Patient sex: M
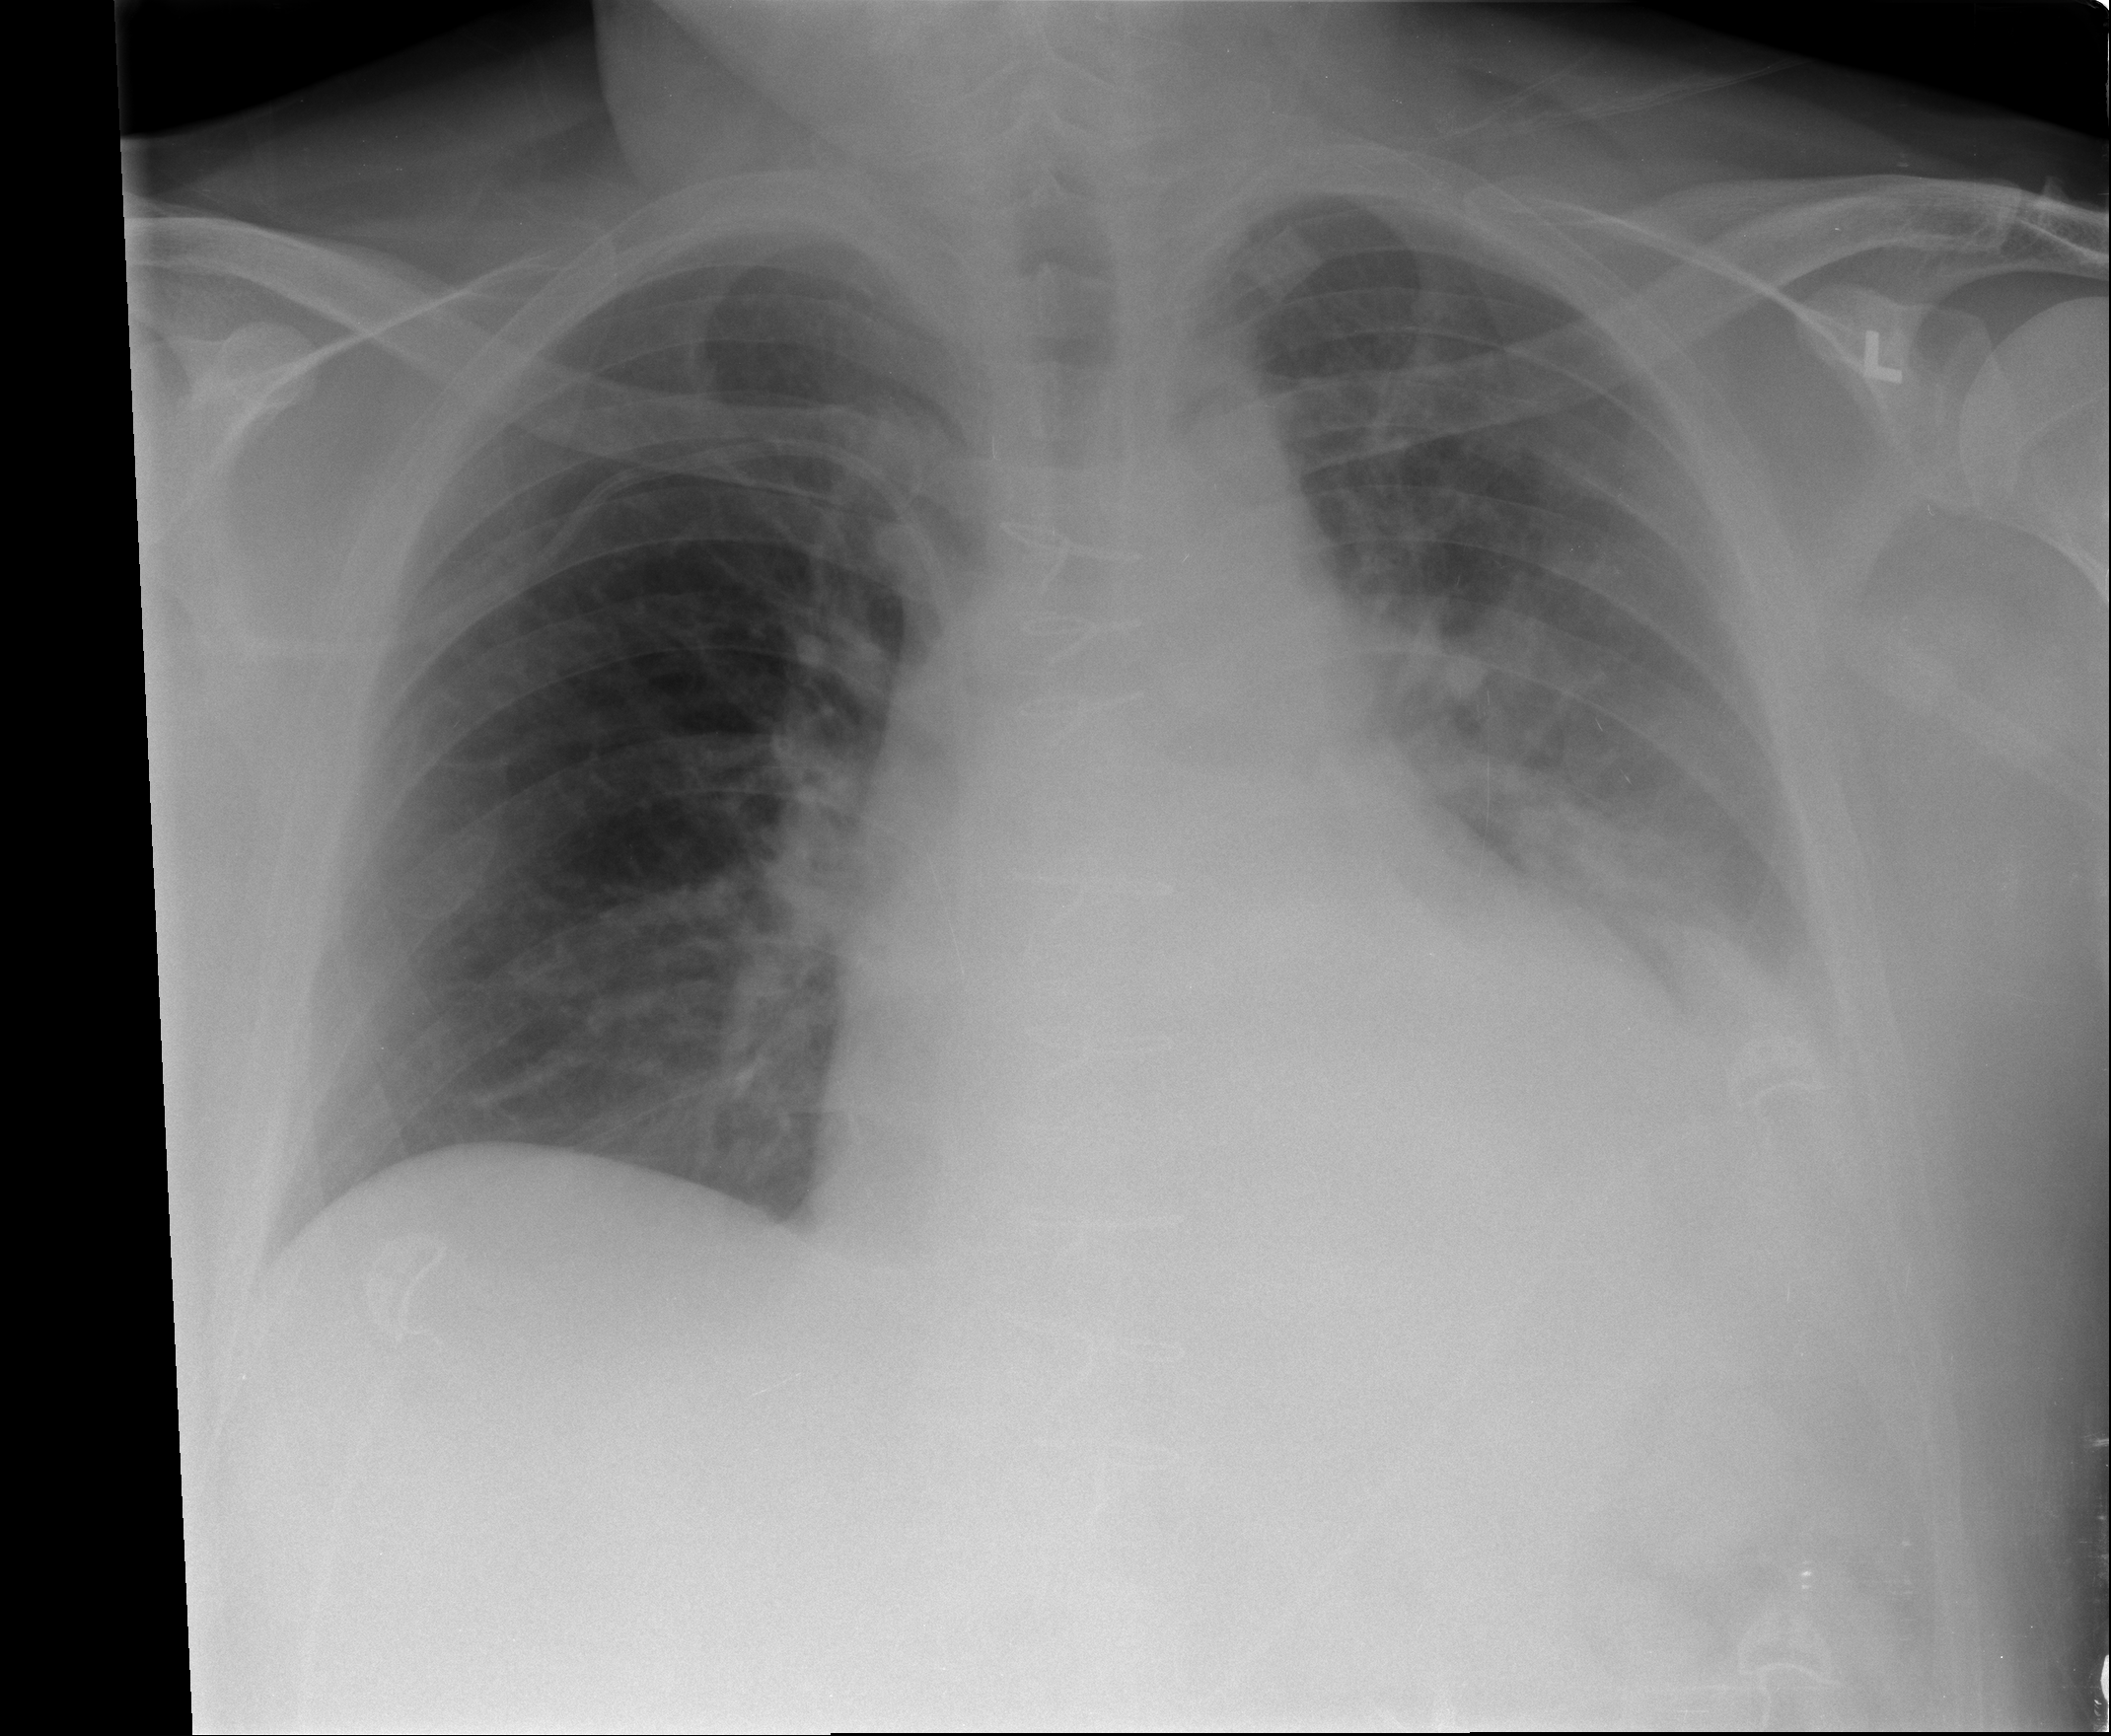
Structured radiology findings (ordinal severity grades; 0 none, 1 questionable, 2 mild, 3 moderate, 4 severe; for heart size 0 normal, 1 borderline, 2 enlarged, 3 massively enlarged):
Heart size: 2
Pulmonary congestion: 0
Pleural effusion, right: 0
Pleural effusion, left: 2
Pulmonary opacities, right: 0
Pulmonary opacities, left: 0
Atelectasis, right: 0
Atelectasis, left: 2